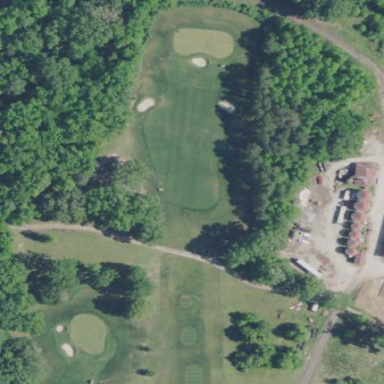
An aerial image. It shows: Area of rough grass used for golf.